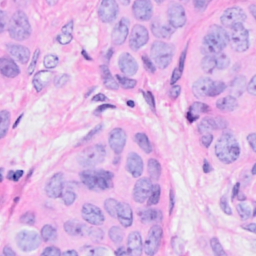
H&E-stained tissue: Breast